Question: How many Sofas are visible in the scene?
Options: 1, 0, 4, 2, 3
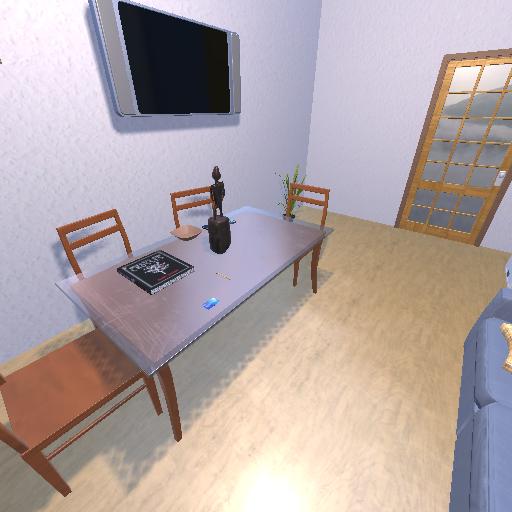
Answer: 1